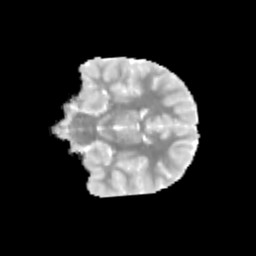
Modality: MD
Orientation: coronal
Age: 10
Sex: male
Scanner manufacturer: siemens
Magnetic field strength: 3 T
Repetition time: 3.8 s
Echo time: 0.07 s